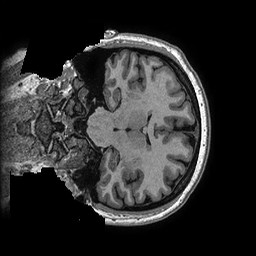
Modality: T1w
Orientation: coronal
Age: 21
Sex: female
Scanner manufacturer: ge
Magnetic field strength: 3 T
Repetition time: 0.006952 s
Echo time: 0.00292 s